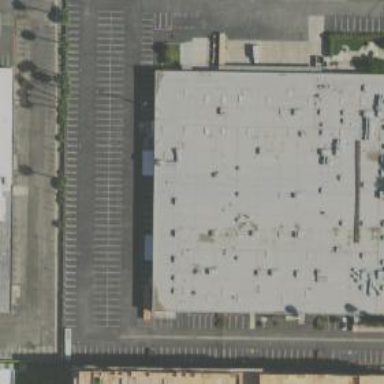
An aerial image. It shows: Manufacturing building.